Question: Is it possible to have search suggestions for vim while typing in ? or / command?
Im looking something like... aka neocomplete, fuzzyfinder... see the image.

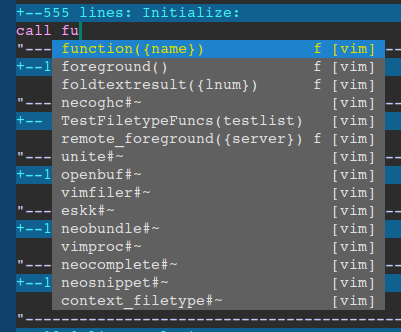
Answer: After typing '/', you can press '<C-f>' to open the command-line window. In it, you can select / search for previous search patterns, edit them (just like in a normal buffer), and use the current one via '<Enter>'. You can also directly enter this mode via 'q/'. To recall a previously used search, '<Up>' is quicker, though.
There are plugins that allow to complete words from the open buffer(s) into command-line mode. I use <URL>.